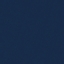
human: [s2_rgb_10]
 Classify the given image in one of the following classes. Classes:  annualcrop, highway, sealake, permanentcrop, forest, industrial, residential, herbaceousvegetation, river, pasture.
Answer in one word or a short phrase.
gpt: SeaLake